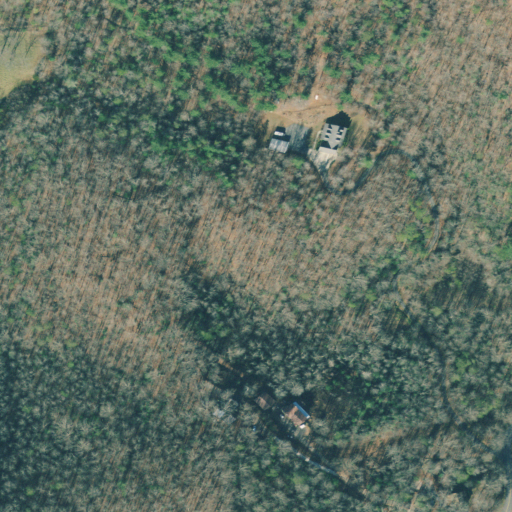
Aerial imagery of ridge(s) in Georgia named Pine Ridge containing deciduous forest, mixed forest, open development, and grassland